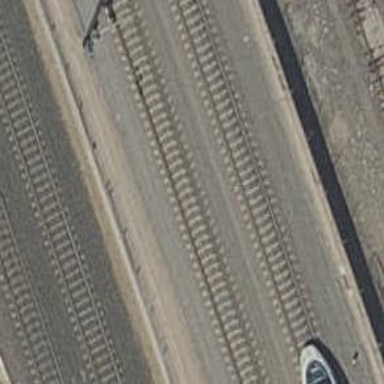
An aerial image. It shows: Railway track with contact line for electrification.